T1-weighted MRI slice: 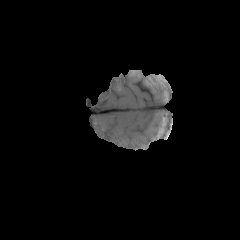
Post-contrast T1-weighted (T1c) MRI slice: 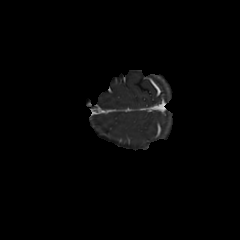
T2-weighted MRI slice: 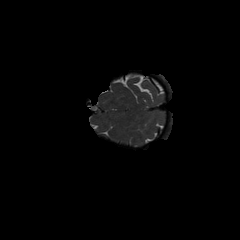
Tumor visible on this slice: no